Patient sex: M
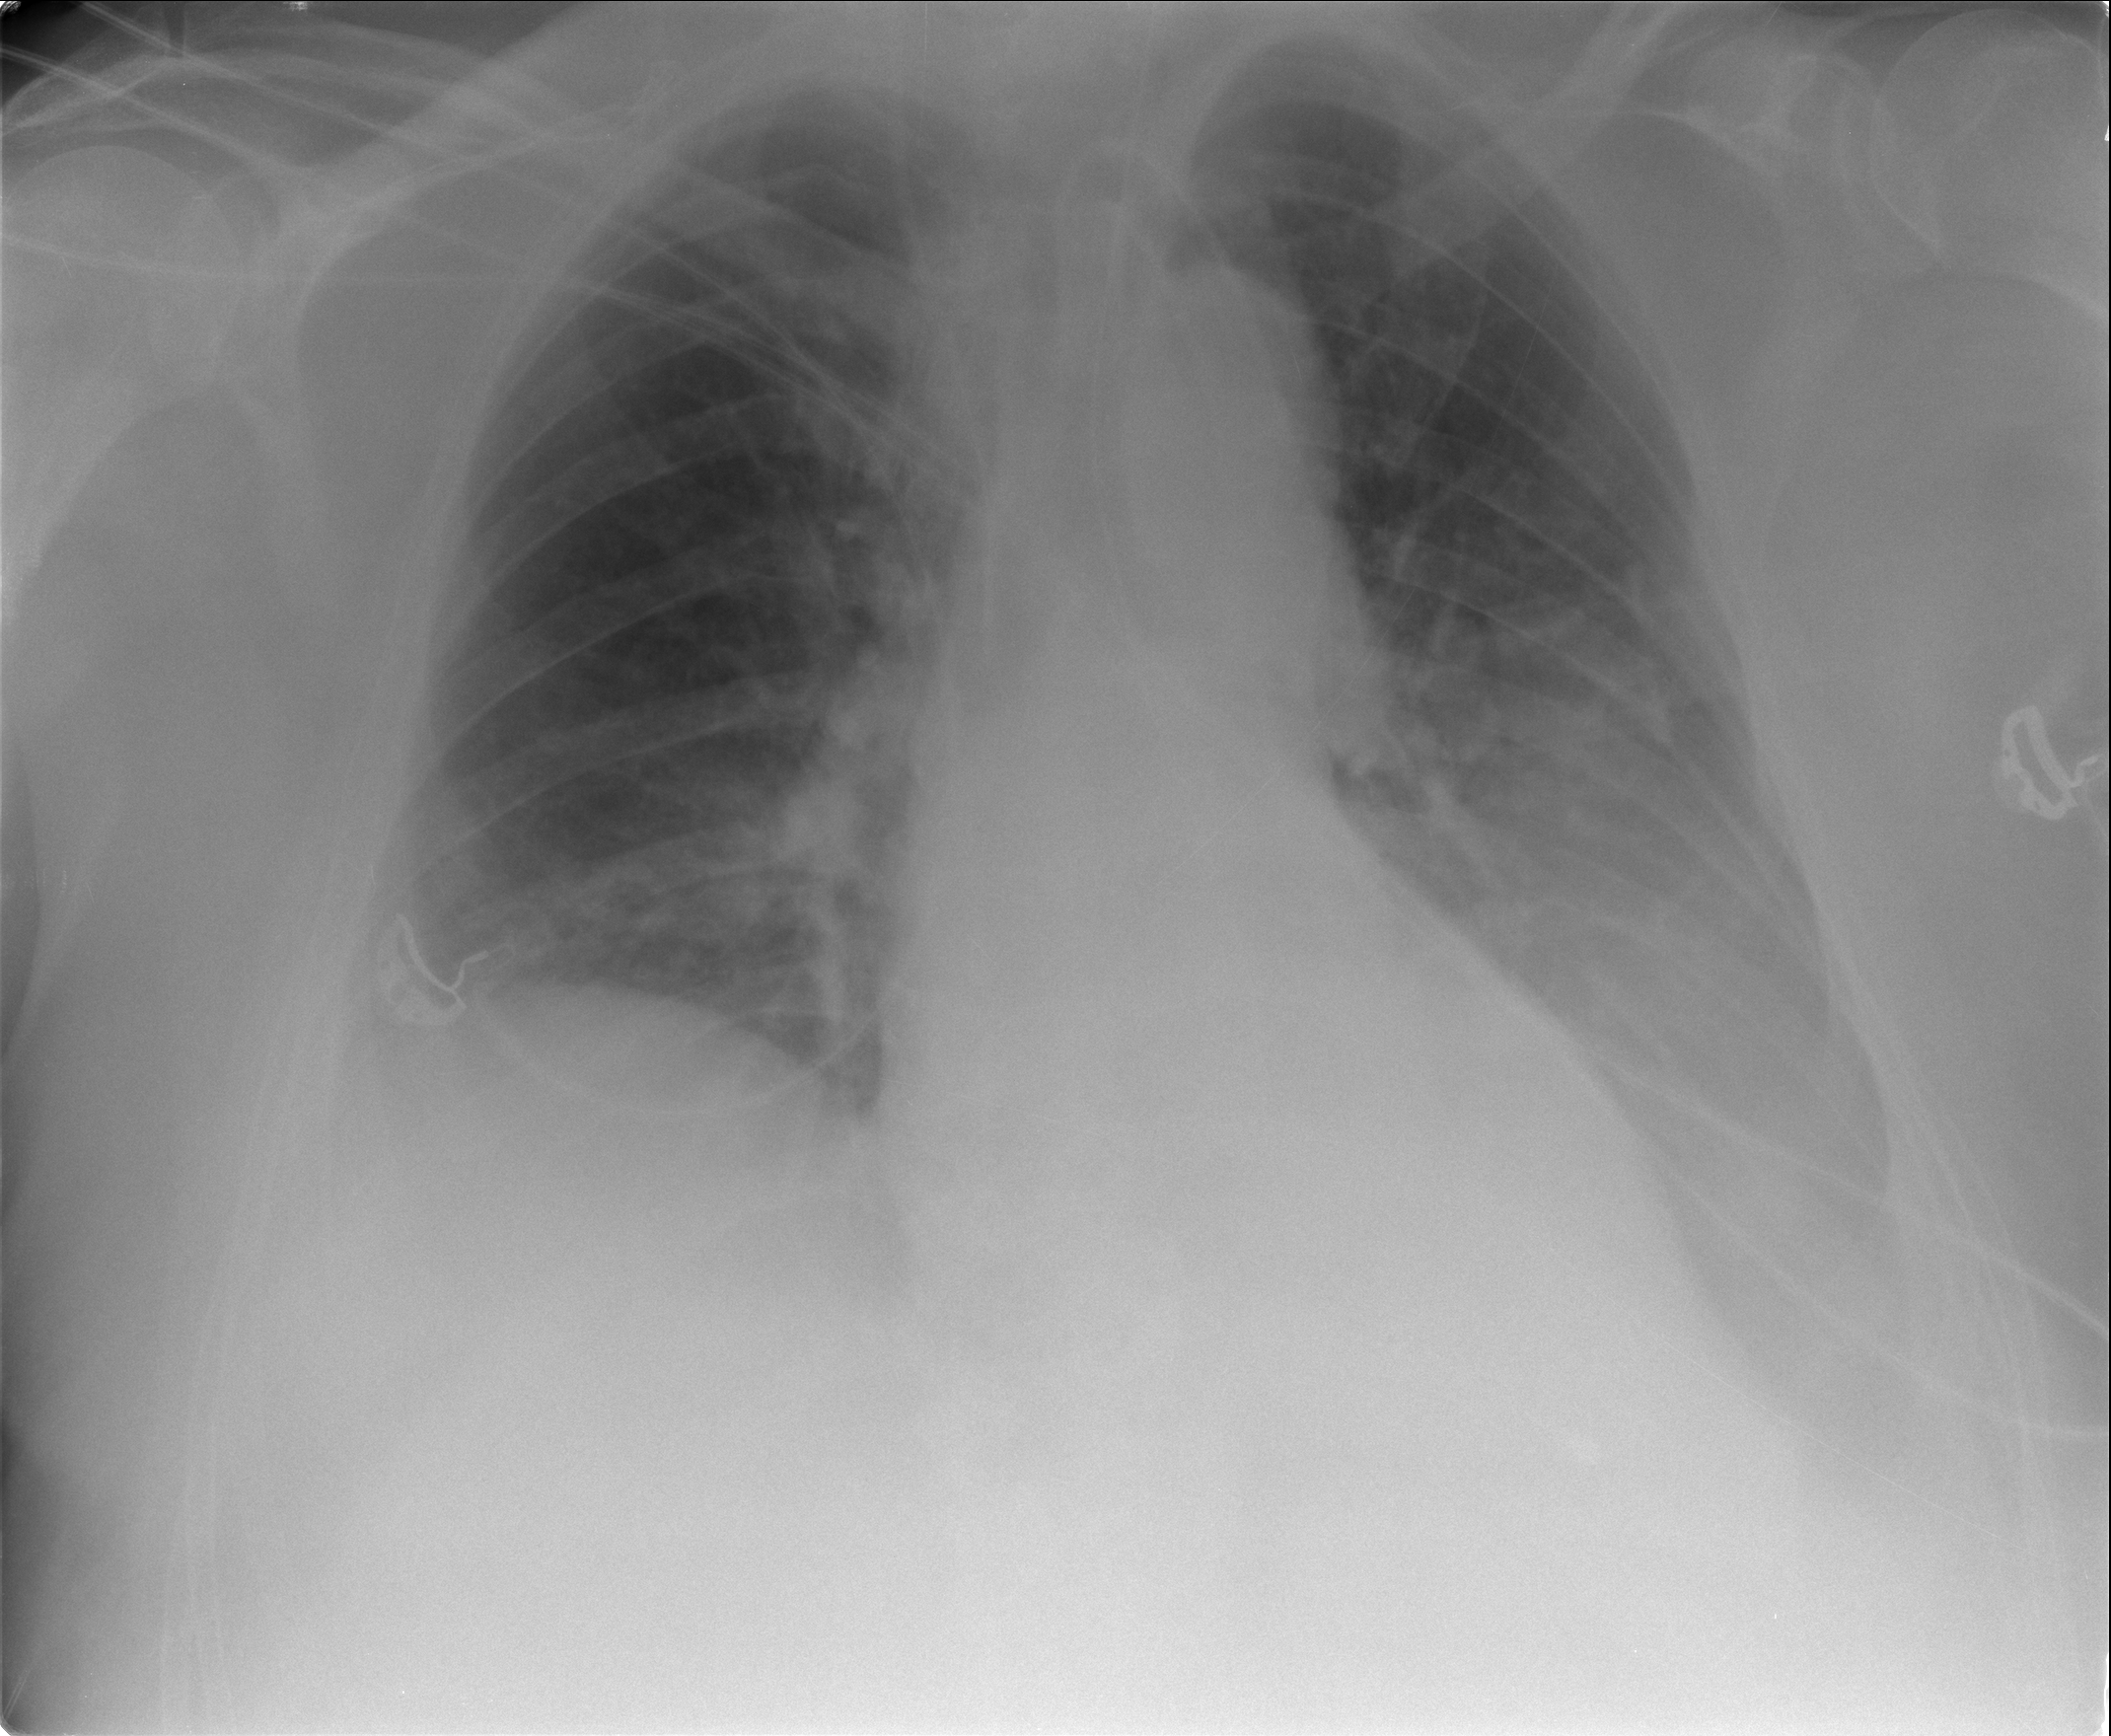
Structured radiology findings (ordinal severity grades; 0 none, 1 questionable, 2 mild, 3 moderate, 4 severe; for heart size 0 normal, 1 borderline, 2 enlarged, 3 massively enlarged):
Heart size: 0
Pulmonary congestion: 0
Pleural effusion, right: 1
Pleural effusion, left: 3
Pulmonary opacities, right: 0
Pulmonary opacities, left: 0
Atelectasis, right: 2
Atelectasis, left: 2